Question: Does anyone know of a plugin for SSMS that works in a similar way to the 'MiniMap' on Sublime Text? I.e. offers an shrunk-down version of the contents of the query editor, like the one after <URL>:

Also: <URL>
The bar on the left provides an overview of the entire text block, and by clicking and dragging, different sections of the text can be viewed.
It's a really useful tool to have in the text editor, and I was wondering if there was a plugin for SQL Server Management Studio that offers the same functionality.
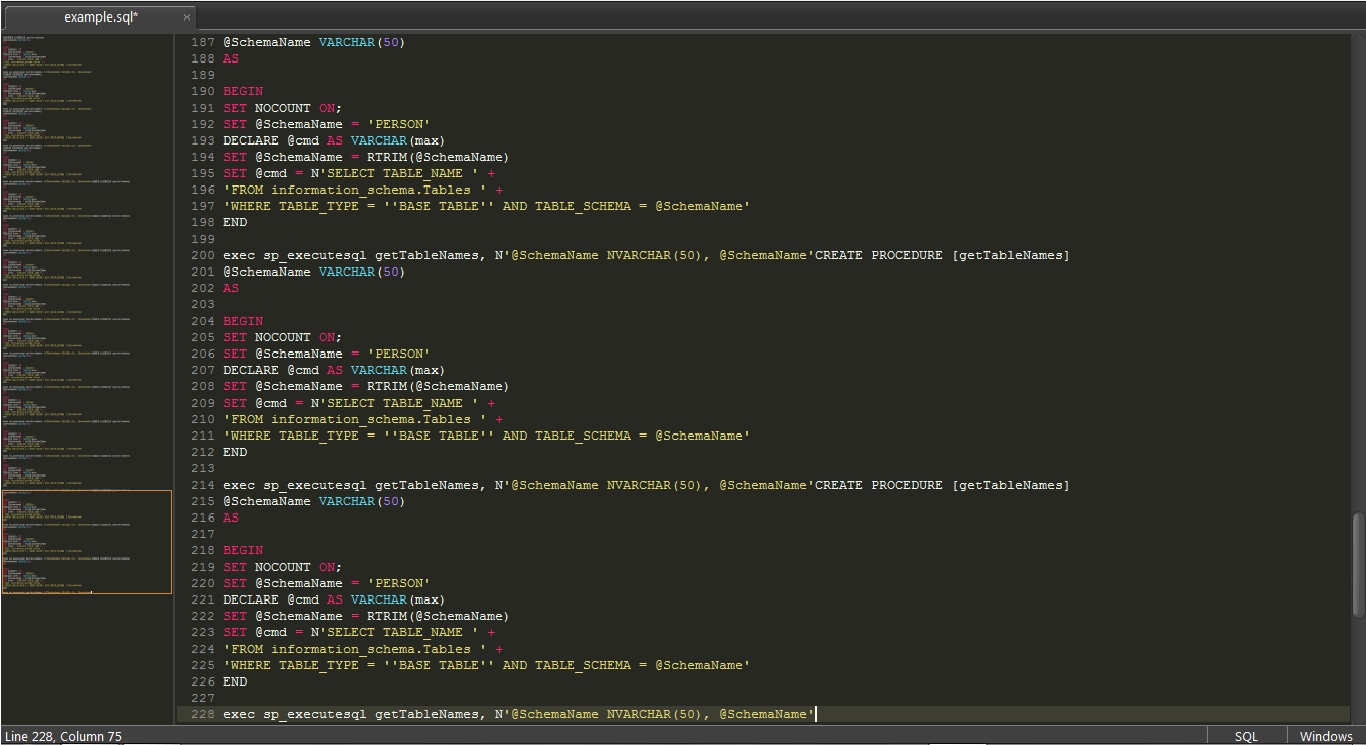
Answer: SSMS 2016 now has this feature, you can read more about that <URL>. In order to enable the minimap, right click on the scroll bar of a query in SSMS and then click , this will open the window below.
<URL>
As highlighted, you will want to set the Behavior to , as well as setting any of the other settings, such as showing the preview tooltip.